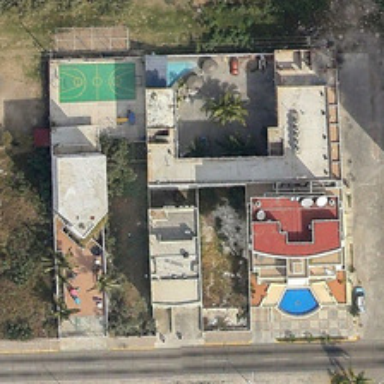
There is a basketball court in the back of the house .